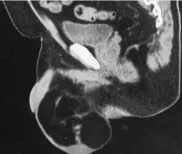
The enhanced CT scan reveals patchy fat density shadows on the left scrotum. (C) Side view.
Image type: radiology (ct)